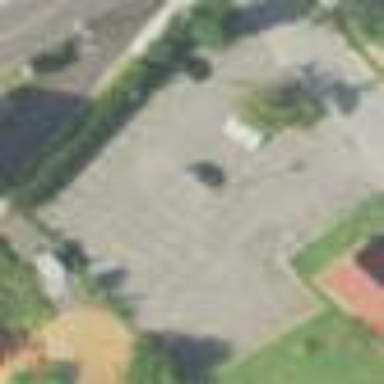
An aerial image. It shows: Parking area with surface.